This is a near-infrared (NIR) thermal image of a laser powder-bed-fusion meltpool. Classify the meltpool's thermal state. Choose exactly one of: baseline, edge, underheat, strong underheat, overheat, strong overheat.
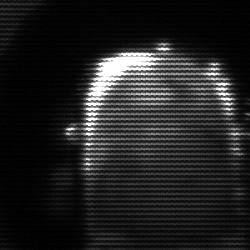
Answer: baseline